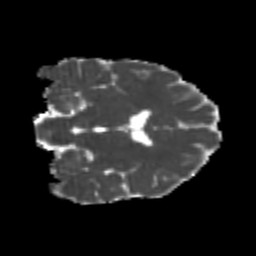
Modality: MD
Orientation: coronal
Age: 21
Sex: male
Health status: healthy
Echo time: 0.074 s